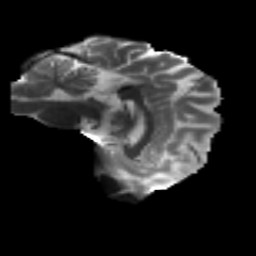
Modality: T2w
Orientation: sagittal
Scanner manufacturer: siemens
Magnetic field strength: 3 T
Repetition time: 4.16 s
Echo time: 0.0806 s